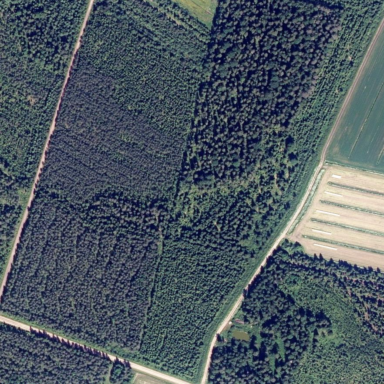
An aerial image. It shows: Forest area.